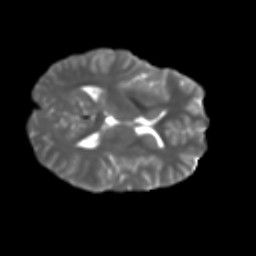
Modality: T2w
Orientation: axial
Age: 24
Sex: female
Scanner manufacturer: ge
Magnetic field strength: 3 T
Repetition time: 7.8 s
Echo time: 0.0606 s